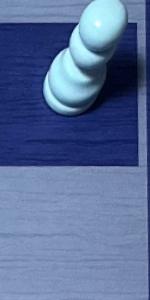
Label: Empty